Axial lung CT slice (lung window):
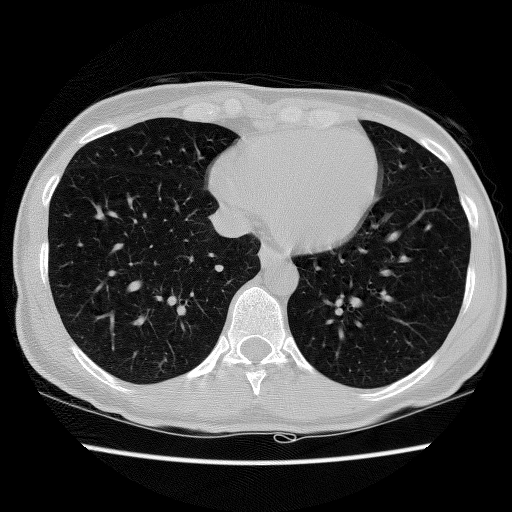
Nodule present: no